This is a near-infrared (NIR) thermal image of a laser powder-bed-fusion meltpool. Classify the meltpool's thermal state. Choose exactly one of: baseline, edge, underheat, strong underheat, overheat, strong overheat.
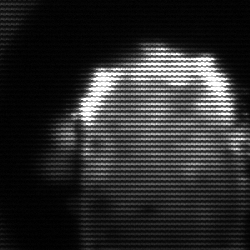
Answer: baseline